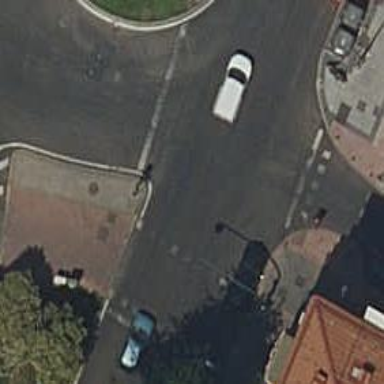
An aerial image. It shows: Circular junction on tertiary road.